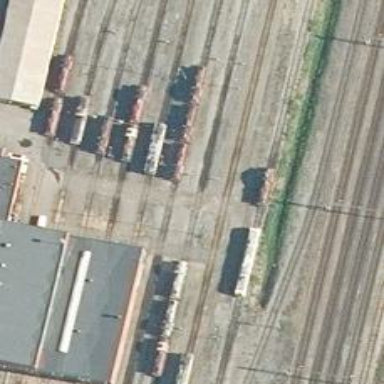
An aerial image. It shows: Railway yard.